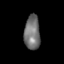
Tissue: skin
Cell type: Epithelial cells
Senescence score: 0.8883
Nuclear area (px): 533
Mean DAPI intensity: 113.568